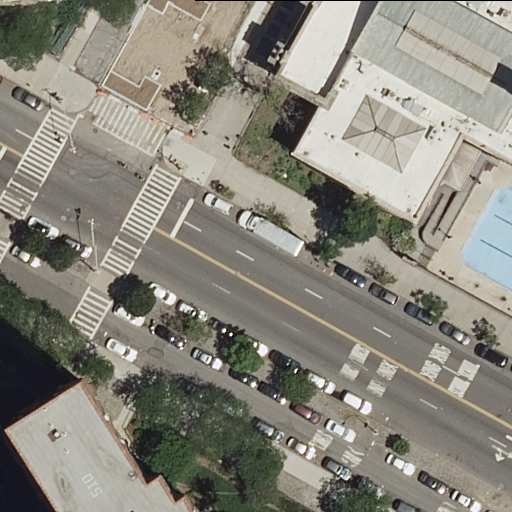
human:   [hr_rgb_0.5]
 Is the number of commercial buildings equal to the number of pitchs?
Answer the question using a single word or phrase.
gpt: no

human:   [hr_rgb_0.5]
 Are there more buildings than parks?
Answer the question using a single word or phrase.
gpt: yes

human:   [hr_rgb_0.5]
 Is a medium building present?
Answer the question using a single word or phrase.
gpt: yes

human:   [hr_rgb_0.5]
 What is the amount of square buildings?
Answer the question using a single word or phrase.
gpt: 0

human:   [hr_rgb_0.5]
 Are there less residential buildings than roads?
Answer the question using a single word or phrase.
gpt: yes

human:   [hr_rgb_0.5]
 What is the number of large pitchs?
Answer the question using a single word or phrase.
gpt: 0

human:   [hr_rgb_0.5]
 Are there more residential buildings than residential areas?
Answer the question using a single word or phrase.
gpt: yes

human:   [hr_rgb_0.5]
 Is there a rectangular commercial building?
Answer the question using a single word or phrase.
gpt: no

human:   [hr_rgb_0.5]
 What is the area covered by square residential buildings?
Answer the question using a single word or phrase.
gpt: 0m2

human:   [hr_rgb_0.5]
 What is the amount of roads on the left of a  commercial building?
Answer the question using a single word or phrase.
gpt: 0

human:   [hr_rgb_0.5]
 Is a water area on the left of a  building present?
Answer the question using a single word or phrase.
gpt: yes

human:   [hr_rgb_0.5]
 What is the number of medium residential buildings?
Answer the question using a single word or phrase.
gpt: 1

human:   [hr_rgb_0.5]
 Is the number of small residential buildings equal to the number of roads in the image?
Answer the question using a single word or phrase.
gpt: no

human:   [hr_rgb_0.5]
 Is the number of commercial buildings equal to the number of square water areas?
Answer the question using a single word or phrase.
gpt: yes

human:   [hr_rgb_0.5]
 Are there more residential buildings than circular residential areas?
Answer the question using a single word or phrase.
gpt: yes

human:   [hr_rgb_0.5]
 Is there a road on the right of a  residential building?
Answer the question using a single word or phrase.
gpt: yes

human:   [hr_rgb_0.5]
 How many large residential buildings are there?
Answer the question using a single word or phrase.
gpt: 1

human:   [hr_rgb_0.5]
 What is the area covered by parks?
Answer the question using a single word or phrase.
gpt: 2573m2

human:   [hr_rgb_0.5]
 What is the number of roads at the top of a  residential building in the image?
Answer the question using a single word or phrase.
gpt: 8

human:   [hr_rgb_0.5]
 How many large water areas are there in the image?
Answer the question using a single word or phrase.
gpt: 0

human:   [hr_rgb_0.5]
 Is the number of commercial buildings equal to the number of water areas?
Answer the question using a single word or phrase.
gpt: no

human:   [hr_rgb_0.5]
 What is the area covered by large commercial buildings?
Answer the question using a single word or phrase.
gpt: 0m2

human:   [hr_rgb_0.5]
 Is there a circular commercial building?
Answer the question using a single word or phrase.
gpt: no

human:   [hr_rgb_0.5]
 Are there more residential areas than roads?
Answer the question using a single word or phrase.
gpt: no

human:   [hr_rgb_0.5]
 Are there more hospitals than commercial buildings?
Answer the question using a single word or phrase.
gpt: yes

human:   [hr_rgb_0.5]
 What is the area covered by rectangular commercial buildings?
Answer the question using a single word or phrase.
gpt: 0m2

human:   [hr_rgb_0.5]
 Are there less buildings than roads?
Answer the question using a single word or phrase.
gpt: yes

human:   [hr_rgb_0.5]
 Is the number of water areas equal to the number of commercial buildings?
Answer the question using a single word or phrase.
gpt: no

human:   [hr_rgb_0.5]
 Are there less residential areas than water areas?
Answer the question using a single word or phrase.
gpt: no

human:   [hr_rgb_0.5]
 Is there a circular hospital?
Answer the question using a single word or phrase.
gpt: no

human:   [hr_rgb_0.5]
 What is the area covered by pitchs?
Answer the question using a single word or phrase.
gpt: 466m2

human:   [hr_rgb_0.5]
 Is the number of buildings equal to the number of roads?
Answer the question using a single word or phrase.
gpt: no

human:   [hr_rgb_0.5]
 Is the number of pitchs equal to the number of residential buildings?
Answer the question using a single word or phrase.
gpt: no

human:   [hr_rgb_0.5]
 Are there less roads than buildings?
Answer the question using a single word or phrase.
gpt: no

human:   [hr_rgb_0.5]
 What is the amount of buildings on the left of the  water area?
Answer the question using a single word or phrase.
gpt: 2

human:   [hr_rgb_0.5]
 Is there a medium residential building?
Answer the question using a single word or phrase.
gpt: yes